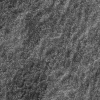
Atmospheric dust classification: not_dusty